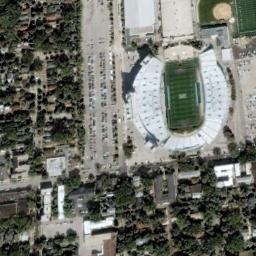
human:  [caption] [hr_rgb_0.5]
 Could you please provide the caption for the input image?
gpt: There are many trees around the stadium .

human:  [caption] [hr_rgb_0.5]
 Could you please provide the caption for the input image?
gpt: The stadium is next to some buildings and trees .

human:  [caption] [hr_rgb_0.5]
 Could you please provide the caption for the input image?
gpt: This stadium has a red podium on one side .

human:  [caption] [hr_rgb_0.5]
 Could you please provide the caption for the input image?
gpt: The circular stadium is surrounded by residential areas and parking lots, Surrounded by vegetation .

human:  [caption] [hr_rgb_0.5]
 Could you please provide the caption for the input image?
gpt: There many green trees and buildings near the stadium .